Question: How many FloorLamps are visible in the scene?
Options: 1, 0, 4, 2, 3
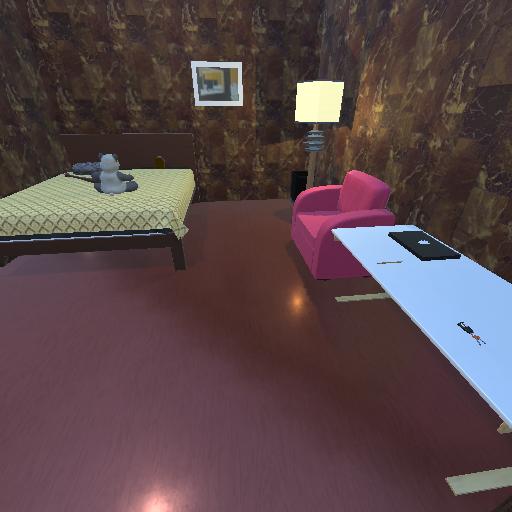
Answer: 1